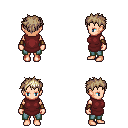
a pixel art fantasy rpg character, female body template, human, light skin, maroon tunic, teal pants, white blonde bedhead hairstyle, cloth bracers, four views (front, back, left, right), 2x2 character sprite sheet, small pixel art, hard edges, no anti-aliasing